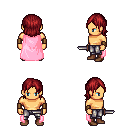
a pixel art fantasy rpg character, male body template, human, tanned skin, pink cape, metal pants, brunette long bangs hairstyle, leather bracers, brown shoes, dagger, four views (front, back, left, right), 2x2 character sprite sheet, small pixel art, hard edges, no anti-aliasing